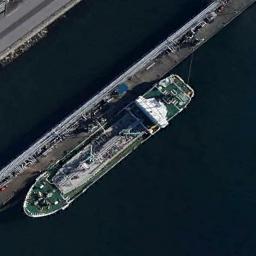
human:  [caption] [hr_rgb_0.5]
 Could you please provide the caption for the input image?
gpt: A ship is beside the dock .

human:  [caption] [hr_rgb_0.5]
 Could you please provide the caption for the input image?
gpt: The cargo ship is docked at the dock and the water is deep blue .

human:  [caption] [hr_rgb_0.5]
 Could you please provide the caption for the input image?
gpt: There is a ship in the blue water on the shore .

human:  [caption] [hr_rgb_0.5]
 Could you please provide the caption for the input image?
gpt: A green tanker docked by the dock .

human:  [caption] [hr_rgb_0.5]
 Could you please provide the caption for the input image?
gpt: The ship is at the harbor .